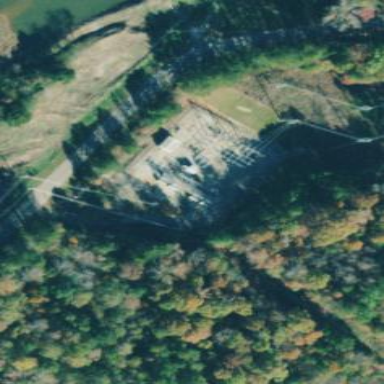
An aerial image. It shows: Distribution level power substation surrounded by fence.